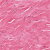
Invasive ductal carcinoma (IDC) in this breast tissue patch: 0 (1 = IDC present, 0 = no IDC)